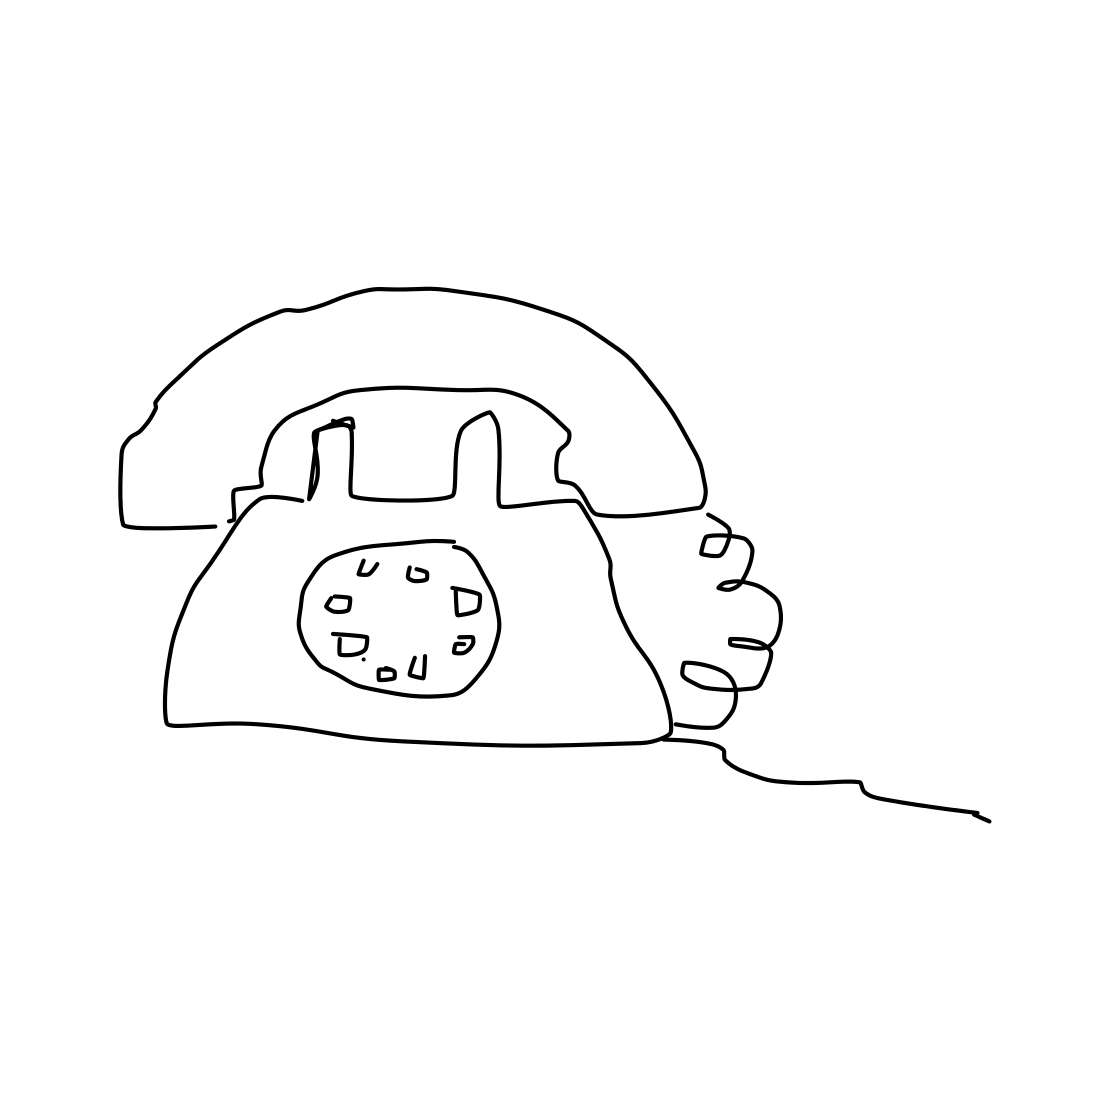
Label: telephone